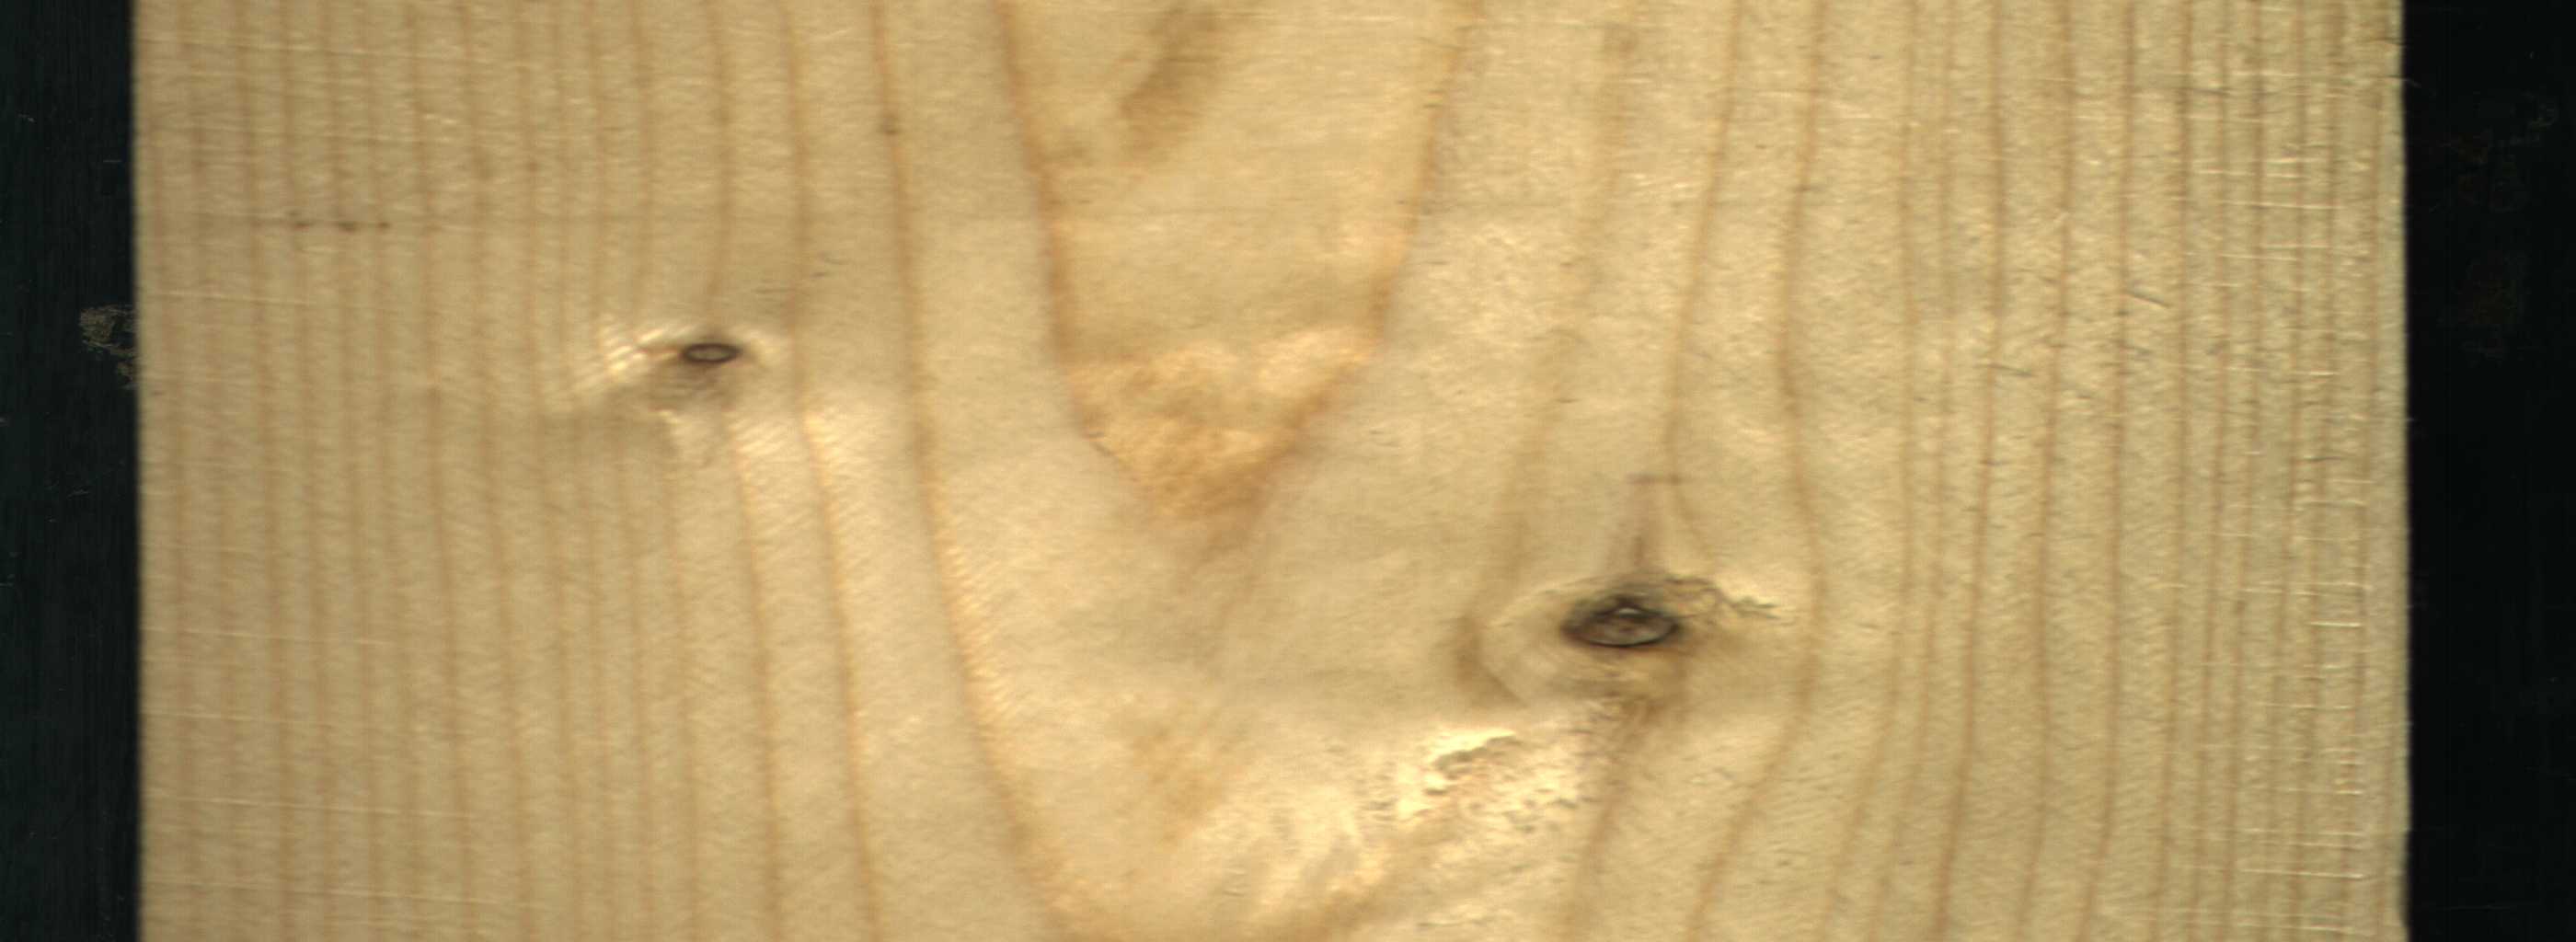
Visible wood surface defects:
Dead_Knot
Live_Knot